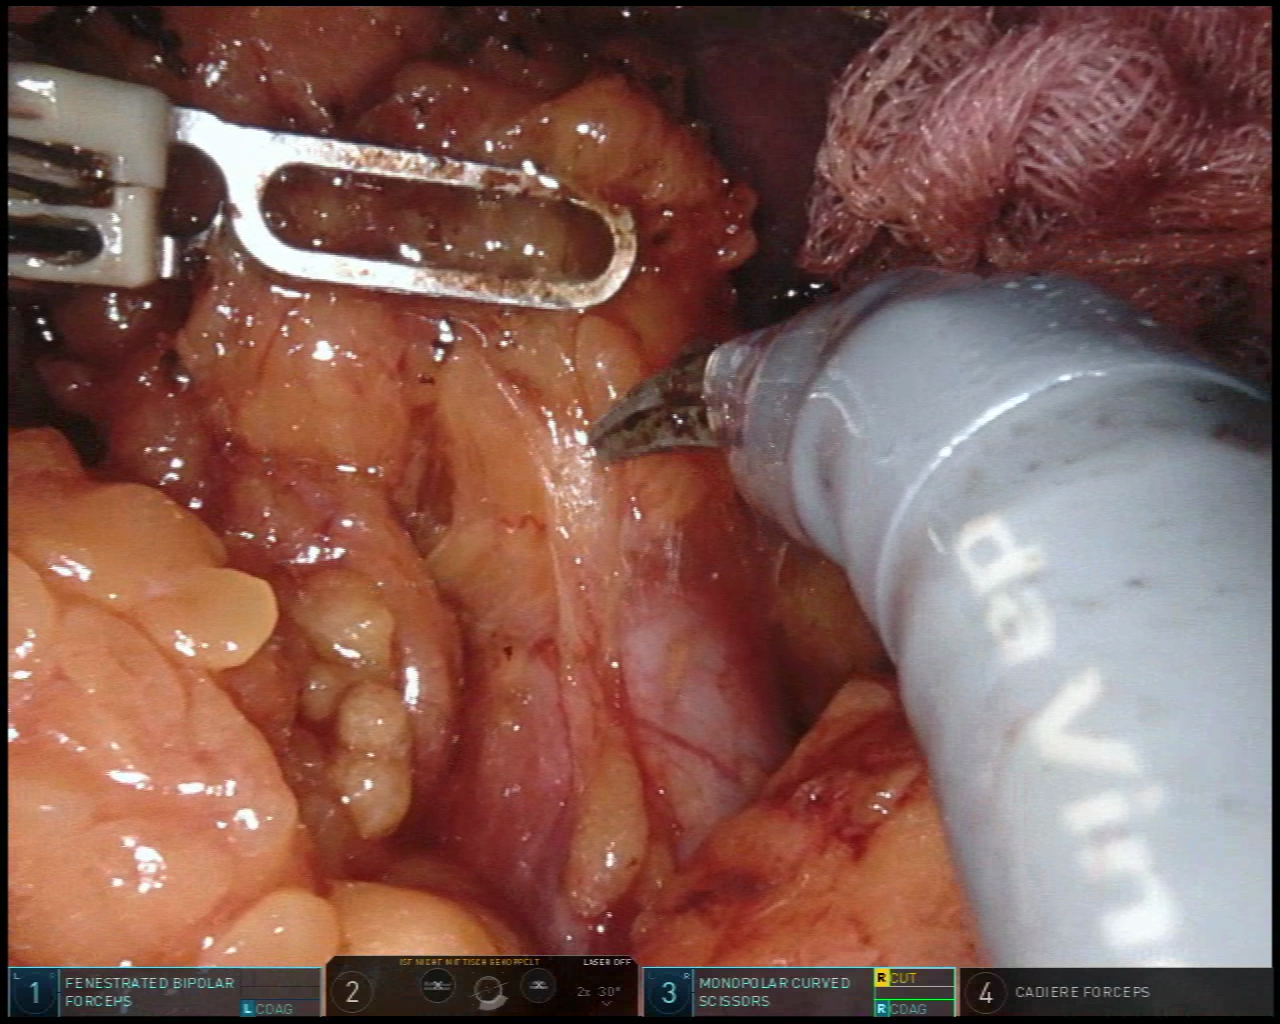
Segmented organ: stomach
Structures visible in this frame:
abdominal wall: no
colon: no
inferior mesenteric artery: no
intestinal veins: no
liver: no
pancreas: no
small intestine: no
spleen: yes
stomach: yes
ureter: no
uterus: no
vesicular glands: no